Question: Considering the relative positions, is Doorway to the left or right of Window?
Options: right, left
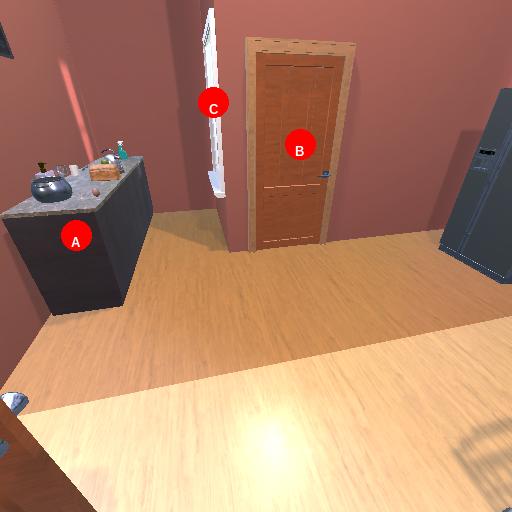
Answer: right